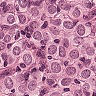
Metastatic tissue present: yes